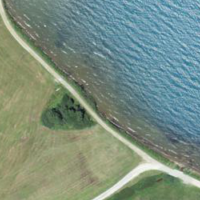
EUNIS habitat code: 14
Species observed at this site:
Dactylorhiza majalis
Gentiana verna